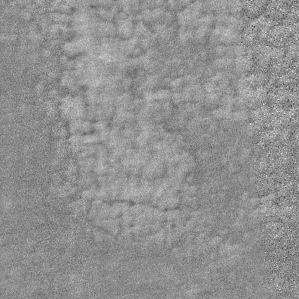
Label: frost